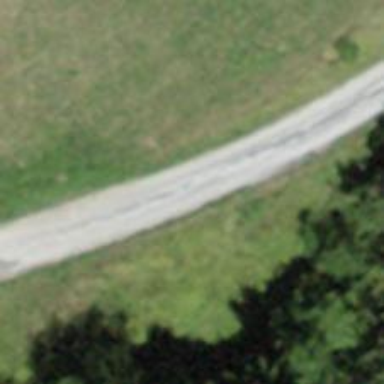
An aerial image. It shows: Track with grade2 tracktype.